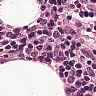
Metastatic tissue present: no